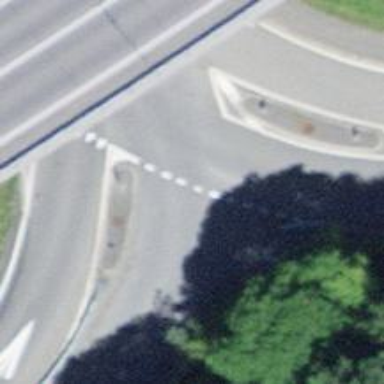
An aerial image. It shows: Road with "give way" sign.